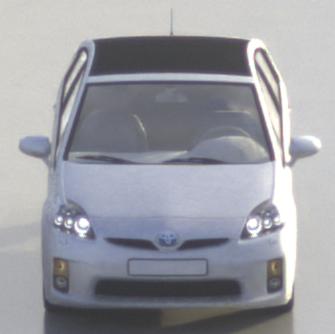
Make: Toyota
Model: Prius 1.5 Hybrid
Detailed model: Prius (HW2)
Model produced from: 2006/03
Model produced until: 2009/06
Doors: 5
Color: white
Road condition: wet road
Daytime: morning or afternoon
Contrast: medium contrast